Field crop: tomato
Growth stage: 1
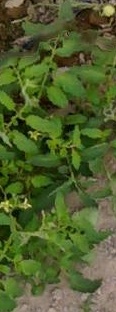
Species: tomato